Question: Right now, I'm trying to have it so that, when a user types in a text field, it'll display the text in a specific format. However, I don't want it to actually change the value of the text field, just change the displayed value.
This is how I'd like for the text to look to the user:

However, it should actually have a value of '500000000', without any of the commas.
Basically, what I need is for it to have a displayed value that's different from the input's actual value.
To do so, I've tried creating a component that extends the 'Ember.TextField' class, like so:
'''
import Ember from "ember";
export default Ember.TextField.extend({
init: function(){
this._super();
var value = this.get('value');
var money = accounting.formatNumber(value, 0);
this.set('value', money);
},
keyDown: function() {
var value = this.get('value');
var unformat = accounting.unformat(value);
this.set('value', unformat);
},
keyUp: function() {
var value = this.get('value');
var money = accounting.formatNumber(value, 0);
this.set('value', money);
}
});
'''
That formats it well enough, but much of the code relies on grabbing the input's value on the fly. Because of this, is there any way to hide the actual value of the input (so it's available on form submit, and with a few other components that update their values when that text field updates) and display the formatted value? Is there another solution that I haven't found yet?
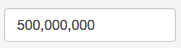
Answer: I recommend using a <URL>:
'''
numberWithCommas: function(key, value, previousValue) {
// setter
if (arguments.length > 1) {
this.set('number', accounting.unformat(value));
}
// getter
return accounting.formatNumber(value, 0);
}.property('number')
'''
Then you can bind your 'TextField' to 'numberWithCommas' and it'll display with commas, but strip them for storage.